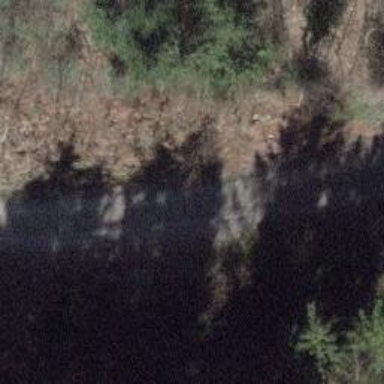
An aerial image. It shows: Gravel track with grade 2 tracktype.